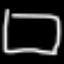
Label: square